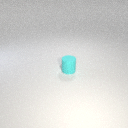
small cyan rubber cylinder